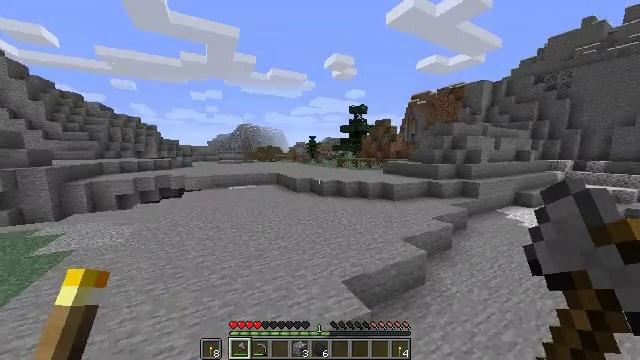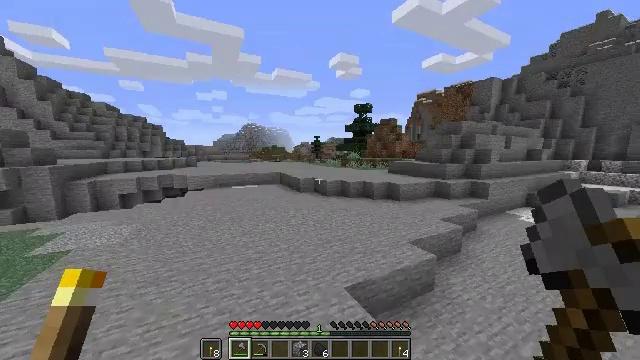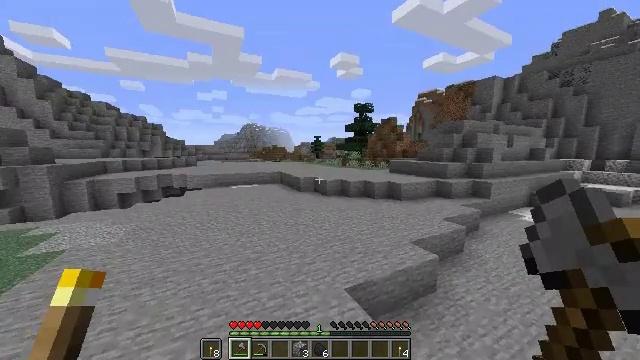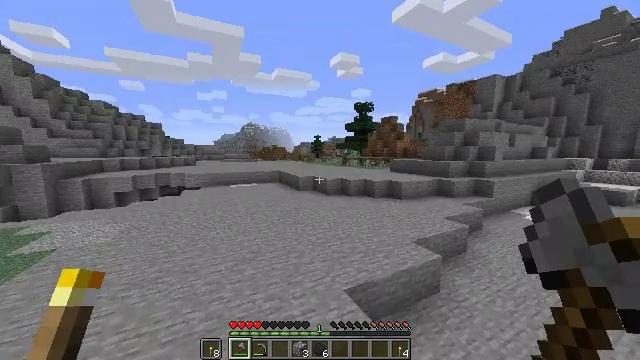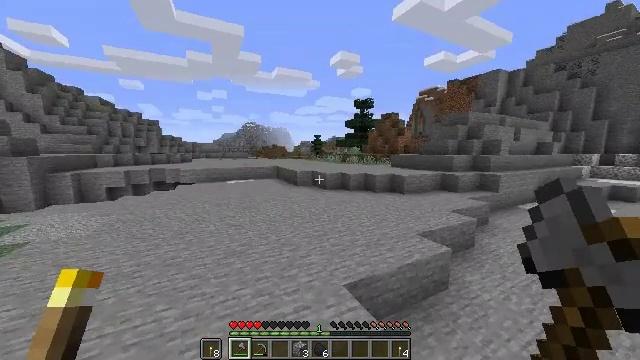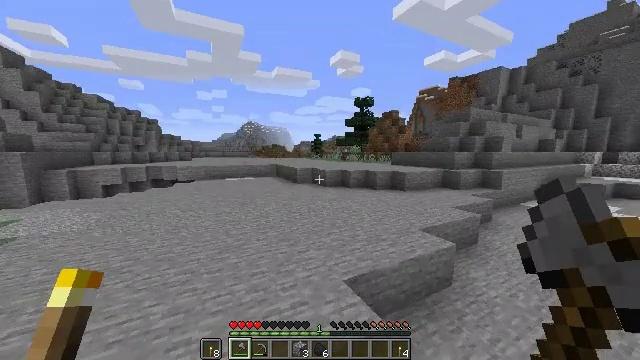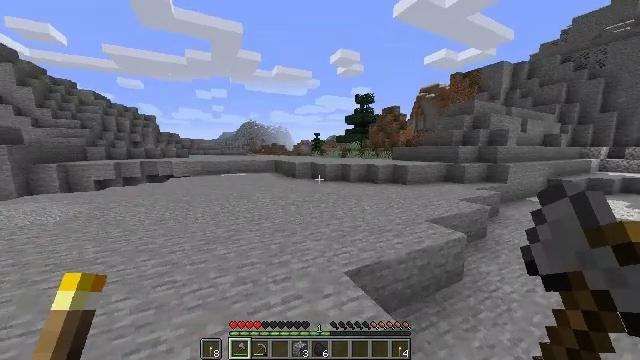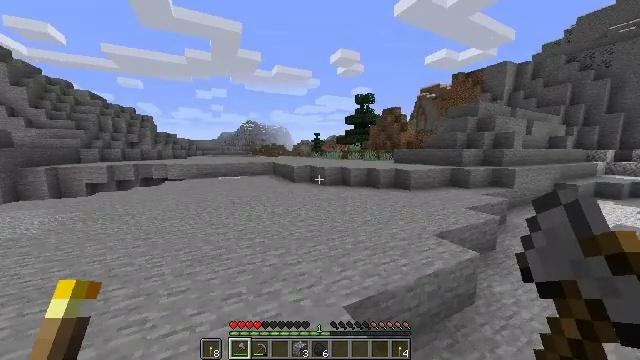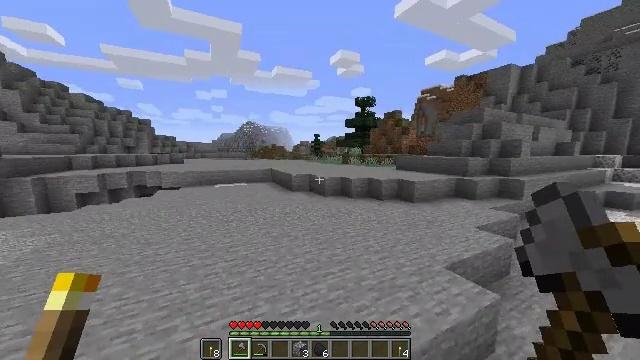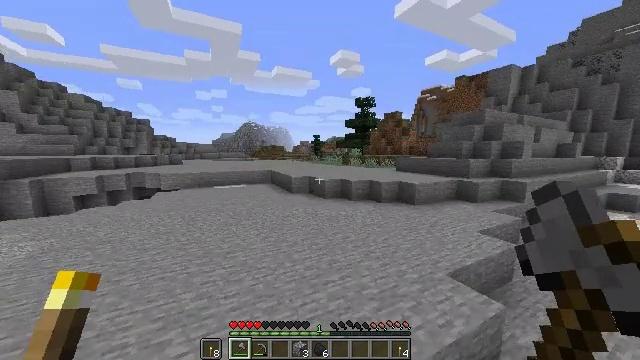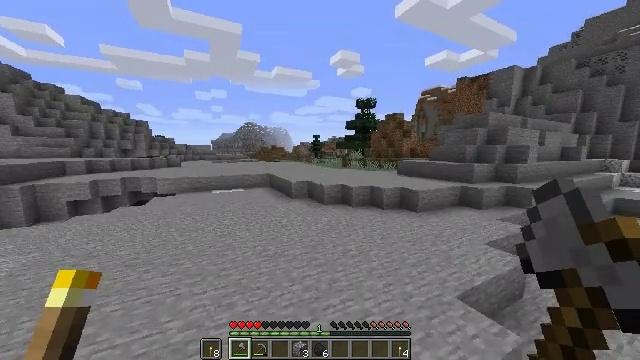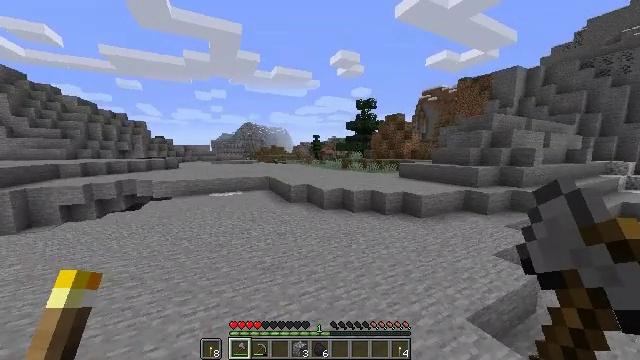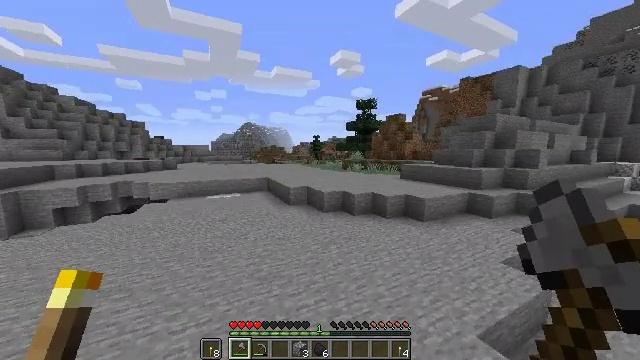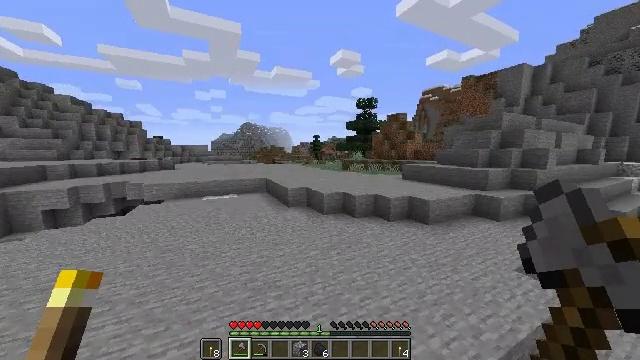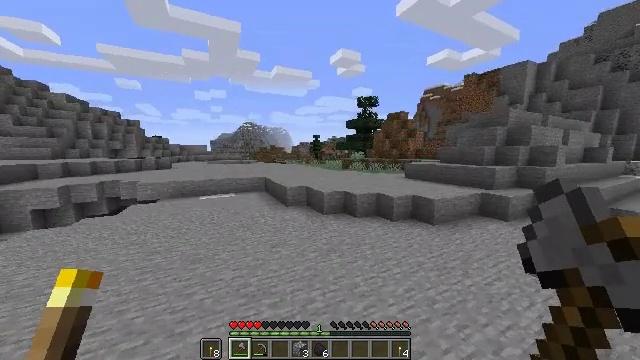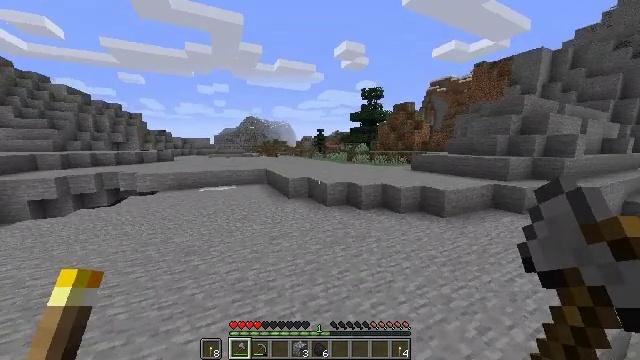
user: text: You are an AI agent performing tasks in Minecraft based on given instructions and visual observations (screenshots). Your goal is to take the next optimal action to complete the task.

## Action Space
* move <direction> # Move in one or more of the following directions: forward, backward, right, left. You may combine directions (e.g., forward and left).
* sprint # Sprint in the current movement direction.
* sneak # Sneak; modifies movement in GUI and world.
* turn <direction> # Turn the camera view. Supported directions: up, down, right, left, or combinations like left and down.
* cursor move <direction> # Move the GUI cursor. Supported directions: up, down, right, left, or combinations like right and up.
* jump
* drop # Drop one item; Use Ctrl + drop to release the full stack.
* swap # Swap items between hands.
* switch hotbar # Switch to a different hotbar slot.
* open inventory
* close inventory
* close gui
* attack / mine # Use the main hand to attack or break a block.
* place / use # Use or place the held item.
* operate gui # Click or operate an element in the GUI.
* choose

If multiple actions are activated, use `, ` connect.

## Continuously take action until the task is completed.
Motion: motion action
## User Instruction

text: Hunt animals.
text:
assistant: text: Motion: move forward, sprint, turn left, jump
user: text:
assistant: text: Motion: move forward, sprint, jump
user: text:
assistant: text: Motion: move forward, sprint, jump
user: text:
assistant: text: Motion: move forward, sprint, jump
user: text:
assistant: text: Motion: move forward, sprint, jump
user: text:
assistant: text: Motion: move forward, sprint, jump
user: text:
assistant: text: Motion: move forward, sprint, jump
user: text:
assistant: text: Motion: move forward, sprint, jump
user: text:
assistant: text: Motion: move forward, sprint, jump
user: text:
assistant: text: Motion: move forward, sprint, jump
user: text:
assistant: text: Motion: move forward, sprint, jump
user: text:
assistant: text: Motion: move forward, sprint, jump
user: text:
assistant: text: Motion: move forward, sprint, jump
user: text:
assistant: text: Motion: move forward, sprint, jump
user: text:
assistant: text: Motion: move forward, sprint, turn down, jump
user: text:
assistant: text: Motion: move forward, sprint, turn left and down, jump
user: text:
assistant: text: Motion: move forward, sprint, turn left and down, jump
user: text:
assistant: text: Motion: move forward, sprint, jump
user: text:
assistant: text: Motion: move forward, sprint, jump
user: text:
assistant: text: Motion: move forward, sprint, jump
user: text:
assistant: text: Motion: move forward, sprint, jump
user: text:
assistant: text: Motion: move forward, sprint, turn left and up, jump
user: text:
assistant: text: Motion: move forward, sprint, turn left and down, jump
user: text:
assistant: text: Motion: move forward, sprint, turn left, jump
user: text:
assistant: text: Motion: move forward, sprint, turn left, jump
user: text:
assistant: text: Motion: move forward, sprint, turn left, jump
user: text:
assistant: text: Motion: move forward, sprint, turn left, jump
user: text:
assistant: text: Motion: move forward, sprint, turn left, jump
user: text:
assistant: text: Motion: move forward, sprint, jump
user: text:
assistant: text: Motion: move forward, sprint, jump